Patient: sex F, age 67
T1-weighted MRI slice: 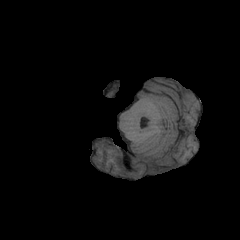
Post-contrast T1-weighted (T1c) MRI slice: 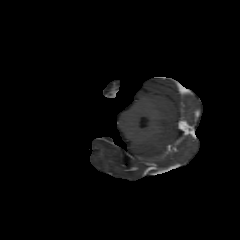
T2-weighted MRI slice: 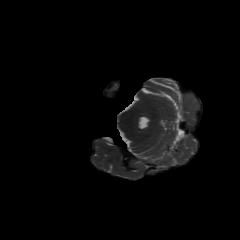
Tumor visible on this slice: no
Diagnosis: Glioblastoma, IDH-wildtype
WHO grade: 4